Question: I am trying to implement the following diagram in Hibernate, JPA.

I tried to implement it this way.
For the farm
'''
@Entity
public class Farm implements Serializable{
@OneToMany(mappedBy = "farm", cascade = { CascadeType.ALL }, targetEntity=AbstractAnimals.class, fetch=FetchType.LAZY)
private List<AbstractAnimal> animals = new ArrayList<AbstractAnimals>();
}
'''
For the Abstract Annimal
'''
@Entity
@Inheritance(strategy = InheritanceType.TABLE_PER_CLASS)
public abstract class AbstractAnimal implements Serializable{
@Id
private int id;
@ManyToOne(fetch = FetchType.LAZY)
@JoinColumn(name = "farmId", nullable = false)
private Farm farm;
... other attributes and getter and setter
}
'''
For the Abstract Mammalian
'''
@MappedSuperClass
public abstract class AbstractMammalian extends AbstractAnimal implements Serializable{
... other attributes and getter and setter
}
'''
For all the annimals
'''
@Entity
public abstract class 'Animal' extends 'supertype' implements Serializable{
... other attributes and getter and setter
}
'''
When I tried to get all the farm animals I get the following error
'''
org.hibernate.exception.SQLGrammarException: could not initialize a collection: [my.example.Farm.animals#24]
at org.hibernate.exception.SQLStateConverter.convert(SQLStateConverter.java:92)
at org.hibernate.exception.JDBCExceptionHelper.convert(JDBCExceptionHelper.java:66)
at org.hibernate.loader.Loader.loadCollection(Loader.java:2173)
at org.hibernate.loader.collection.CollectionLoader.initialize(CollectionLoader.java:62)
at org.hibernate.persister.collection.AbstractCollectionPersister.initialize(AbstractCollectionPersister.java:627)
at org.hibernate.event.def.DefaultInitializeCollectionEventListener.onInitializeCollection(DefaultInitializeCollectionEventListener.java:83)
at org.hibernate.impl.SessionImpl.initializeCollection(SessionImpl.java:1863)
at org.hibernate.collection.AbstractPersistentCollection.initialize(AbstractPersistentCollection.java:369)
at org.hibernate.collection.AbstractPersistentCollection.read(AbstractPersistentCollection.java:111)
at org.hibernate.collection.PersistentBag.iterator(PersistentBag.java:272)
at my.example.persistence.Farm.getAnnimals(Farm.java:132)
at my.example.DTOFactory.updateFarmDTO(DTOFactory.java:269)
at my.example.DTOFactory.createFarmDTO(DTOFactory.java:250)
at my.example.DTOFactory.createChickenDTO(DTOFactory.java:183)
at my.example.ChickenServiceImpl.createChicken(ChickenServiceImpl.java:62)
at my.example.ChickenServiceTest.createChickenWithHome(ChickenServiceTest.java:243)
at my.example.ChickenServiceTest.testRejectChickenHome(ChickenServiceTest.java:186)
at sun.reflect.NativeMethodAccessorImpl.invoke0(Native Method)
at sun.reflect.NativeMethodAccessorImpl.invoke(Unknown Source)
at sun.reflect.DelegatingMethodAccessorImpl.invoke(Unknown Source)
at java.lang.reflect.Method.invoke(Unknown Source)
at org.junit.runners.model.FrameworkMethod$1.runReflectiveCall(FrameworkMethod.java:44)
at org.junit.internal.runners.model.ReflectiveCallable.run(ReflectiveCallable.java:15)
at org.junit.runners.model.FrameworkMethod.invokeExplosively(FrameworkMethod.java:41)
at org.junit.internal.runners.statements.InvokeMethod.evaluate(InvokeMethod.java:20)
at org.junit.internal.runners.statements.RunBefores.evaluate(RunBefores.java:28)
at org.junit.internal.runners.statements.RunAfters.evaluate(RunAfters.java:31)
at org.junit.runners.BlockJUnit4ClassRunner.runNotIgnored(BlockJUnit4ClassRunner.java:79)
at org.junit.runners.BlockJUnit4ClassRunner.runChild(BlockJUnit4ClassRunner.java:71)
at org.junit.runners.BlockJUnit4ClassRunner.runChild(BlockJUnit4ClassRunner.java:49)
at org.junit.runners.ParentRunner$3.run(ParentRunner.java:193)
at org.junit.runners.ParentRunner$1.schedule(ParentRunner.java:52)
at org.junit.runners.ParentRunner.runChildren(ParentRunner.java:191)
at org.junit.runners.ParentRunner.access$000(ParentRunner.java:42)
at org.junit.runners.ParentRunner$2.evaluate(ParentRunner.java:184)
at org.junit.internal.runners.statements.RunBefores.evaluate(RunBefores.java:28)
at org.junit.runners.ParentRunner.run(ParentRunner.java:236)
at org.eclipse.jdt.internal.junit4.runner.JUnit4TestReference.run(JUnit4TestReference.java:50)
at org.eclipse.jdt.internal.junit.runner.TestExecution.run(TestExecution.java:38)
at org.eclipse.jdt.internal.junit.runner.RemoteTestRunner.runTests(RemoteTestRunner.java:467)
at org.eclipse.jdt.internal.junit.runner.RemoteTestRunner.runTests(RemoteTestRunner.java:683)
at org.eclipse.jdt.internal.junit.runner.RemoteTestRunner.run(RemoteTestRunner.java:390)
at org.eclipse.jdt.internal.junit.runner.RemoteTestRunner.main(RemoteTestRunner.java:197)
Caused by: java.sql.SQLSyntaxErrorException: incompatible data types in combination
at org.hsqldb.jdbc.Util.sqlException(Unknown Source)
at org.hsqldb.jdbc.Util.sqlException(Unknown Source)
at org.hsqldb.jdbc.JDBCPreparedStatement.<init>(Unknown Source)
at org.hsqldb.jdbc.JDBCConnection.prepareStatement(Unknown Source)
at org.hibernate.jdbc.AbstractBatcher.getPreparedStatement(AbstractBatcher.java:534)
at org.hibernate.jdbc.AbstractBatcher.getPreparedStatement(AbstractBatcher.java:452)
at org.hibernate.jdbc.AbstractBatcher.prepareQueryStatement(AbstractBatcher.java:161)
at org.hibernate.loader.Loader.prepareQueryStatement(Loader.java:1700)
at org.hibernate.loader.Loader.doQuery(Loader.java:801)
at org.hibernate.loader.Loader.doQueryAndInitializeNonLazyCollections(Loader.java:274)
at org.hibernate.loader.Loader.loadCollection(Loader.java:2166)
... 40 more
Caused by: org.hsqldb.HsqlException: incompatible data types in combination
at org.hsqldb.error.Error.error(Unknown Source)
at org.hsqldb.error.Error.error(Unknown Source)
at org.hsqldb.types.BitType.getAggregateType(Unknown Source)
at org.hsqldb.types.Type.getAggregateType(Unknown Source)
at org.hsqldb.QuerySpecification.resolveTypesPartOne(Unknown Source)
at org.hsqldb.QueryExpression.resolveTypesPartOne(Unknown Source)
at org.hsqldb.QueryExpression.resolveTypes(Unknown Source)
at org.hsqldb.ParserDQL.XreadTableSubqueryOrNull(Unknown Source)
at org.hsqldb.ParserDQL.readTableOrSubquery(Unknown Source)
at org.hsqldb.ParserDQL.XreadTableReference(Unknown Source)
at org.hsqldb.ParserDQL.XreadFromClause(Unknown Source)
at org.hsqldb.ParserDQL.XreadTableExpression(Unknown Source)
at org.hsqldb.ParserDQL.XreadQuerySpecification(Unknown Source)
at org.hsqldb.ParserDQL.XreadSimpleTable(Unknown Source)
at org.hsqldb.ParserDQL.XreadQueryPrimary(Unknown Source)
at org.hsqldb.ParserDQL.XreadQueryTerm(Unknown Source)
at org.hsqldb.ParserDQL.XreadQueryExpressionBody(Unknown Source)
at org.hsqldb.ParserDQL.XreadQueryExpression(Unknown Source)
at org.hsqldb.ParserDQL.compileCursorSpecification(Unknown Source)
at org.hsqldb.ParserCommand.compilePart(Unknown Source)
at org.hsqldb.ParserCommand.compileStatement(Unknown Source)
at org.hsqldb.Session.compileStatement(Unknown Source)
at org.hsqldb.StatementManager.compile(Unknown Source)
at org.hsqldb.Session.execute(Unknown Source)
... 49 more
'''
'''
EntityManager manager = null;
EntityTransaction tx = null;
TaskDTO result = null;
try {
manager = PersistenceUtils.getEntityManager();
try
{
tx = manager.getTransaction();
tx.begin();
Farm farm = manager.find(Farm.class,
Farmer farmer = manager.find(farmer.class, farmerDtoID);
int status = AnimalService.IDLE;
if (birth.before(new Date())){
status = TaskService.UNBORN;
}
Chicken newChicken = new Chicken(name, farm, user, birth, death, status);
manager.persist(newChicken);
tx.commit();
result = DTOFactory.createChickenDTO(newChicken, true);
}
finally
{
if (tx.isActive())
{
tx.rollback();
}
}
}
finally
{
if (manager != null)
{
manager.close();
}
}
return result;
'''
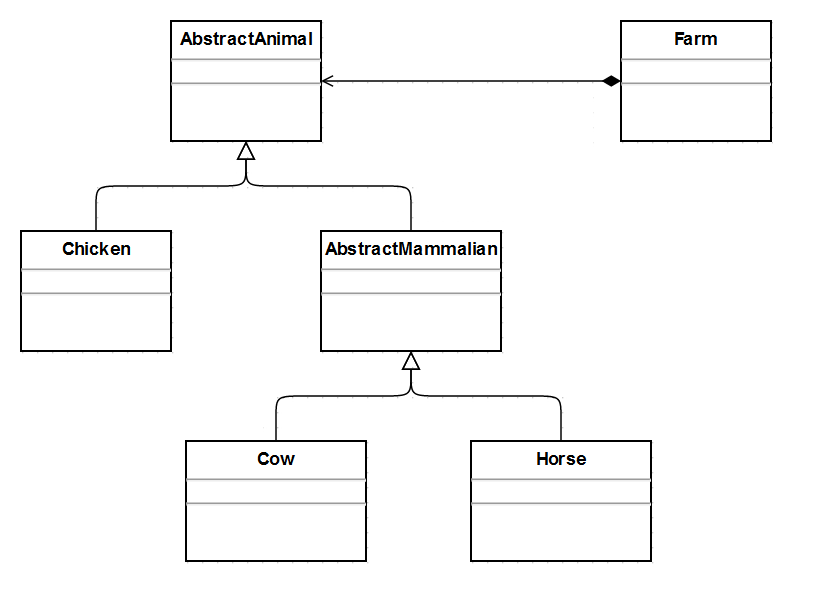
Answer: I have no idea what you're doing wrong. You just haven't shown us enough code to detect the problem.
Here is how you can do it right:
- <URL>
That is an implementation of the same object model, but in a way which works fine. There is a Gradle script which will generate and apply the relevant SQL; you can then run the Main class to insert and query some data, including calling 'Farm.getAnimals()'.
There are a few differences between my code and yours. Mine is simpler; i have left out the various unnecessary things like specifying column names, explicitly stating that collections are lazy, making entity classes serializable, etc. I have also opted to annotate 'AbstractMammal' as an '@Entity', not a '@MappedSuperclass'. I saw no reason not to. I tried it both ways, and both ways worked.
So, whatever it is that's going wrong for you, it is a difference between your code and mine. It could be a bug in your JPA implementation. It is more likely to be a bug in your annotations. I suggest you clone my code, make it run, then start modifying it bit by bit to be more like your code, and see when it breaks.